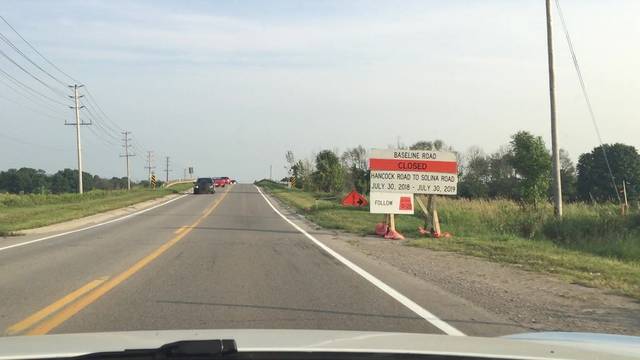
Region: Canada
Coordinates: 43.886, -78.767